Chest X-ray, PA view. Patient: 31 years old, sex F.
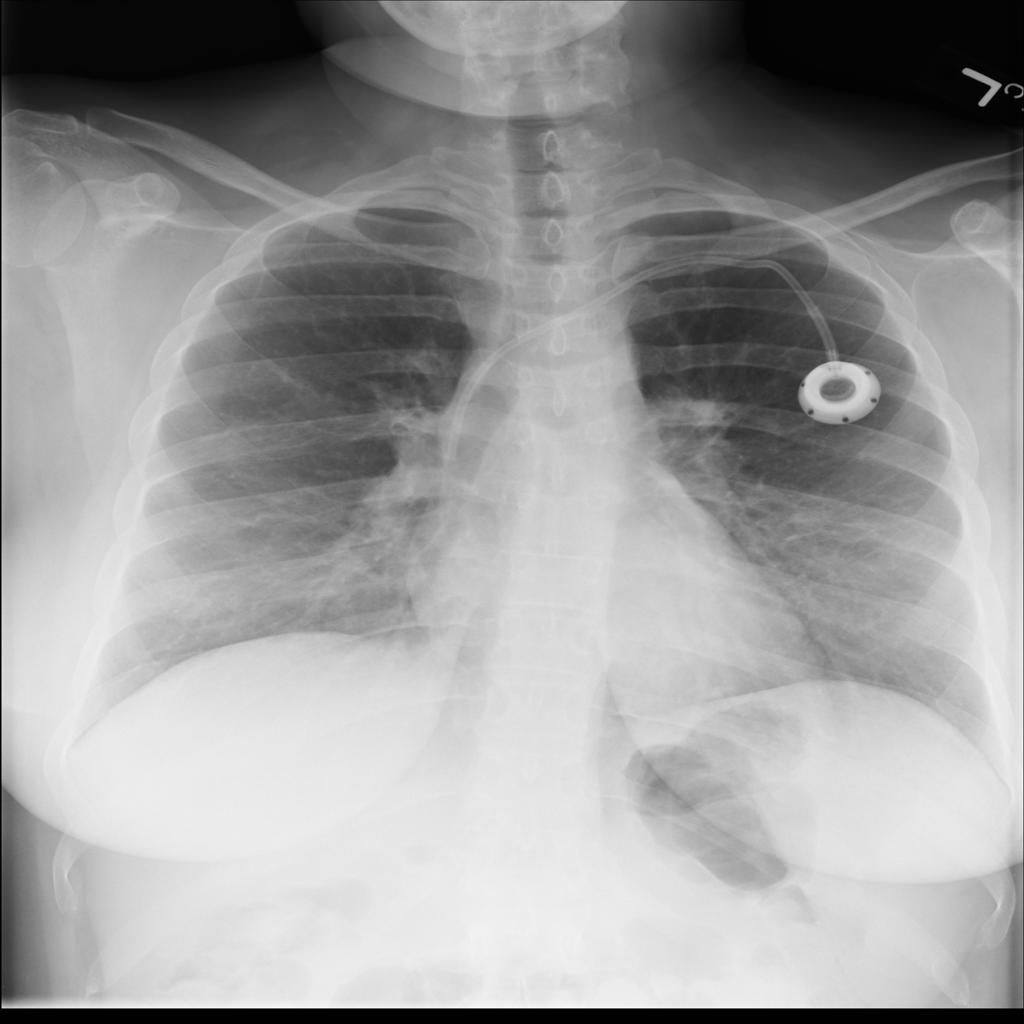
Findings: No Finding